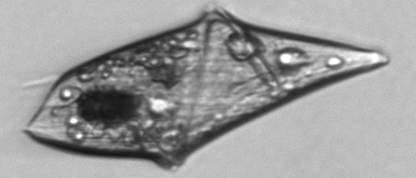
Label: Gyrodinium